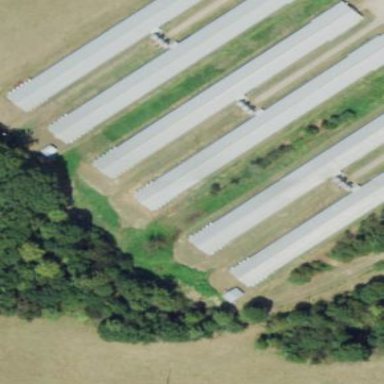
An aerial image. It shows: Poultry house.